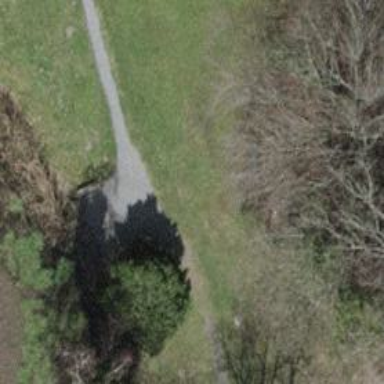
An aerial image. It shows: Culvert tunnel.